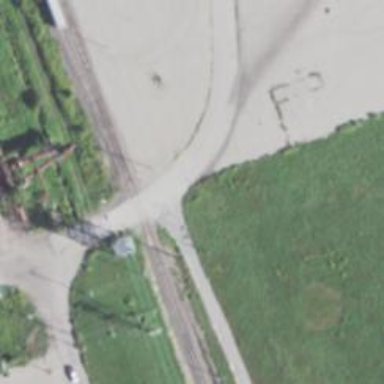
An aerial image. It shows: Abandoned railway spur.